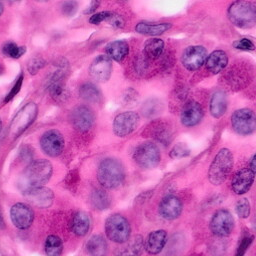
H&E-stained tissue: Pancreatic